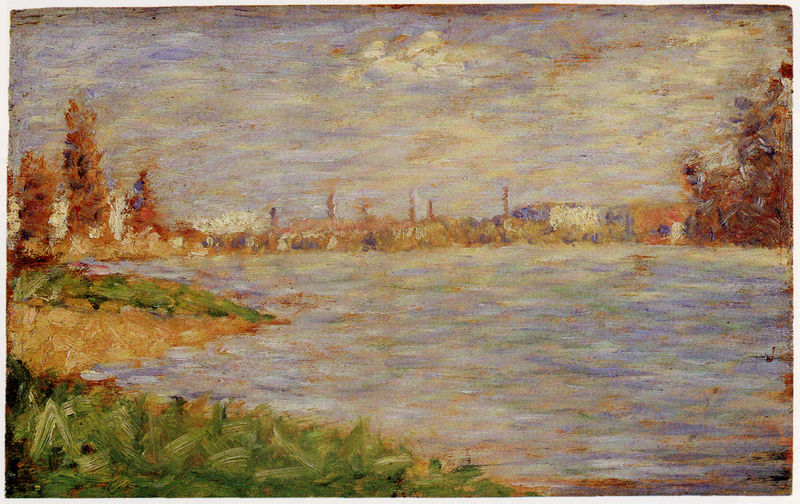
Titel: Les Deux Rives
Künstler: Georges Pierre Seurat
Standort: Glasgow (Standort unbekannt)
Institution: (unbekannt)
Schlagwörter: baum, blau, blätter, himmel, meer, schatten, wasser, weiß, wolken, bäume, fluss, gelb, grob, grün, impressionismus, landschaft, ocker, see, stadt, ufer, abend, braun, bunt, grau, hell, hintergrund, licht, orange, paris, schwarz, dach, gras, haus, rot, wiese, wolke, beige, expressionismus, malerei, architektur, rahmen, öl, ferne, horizont, häuser, natur, spiegelung, busch, gebüsch, gewässer, sonne, land, wald, kamine, schornstein, turm, farbig, strand, umrisse, ansicht, ort, hart, farben, dorf, schornsteine, farbe, nebel, tag, fabrik, industrie, böschung, dick, impressionistisch, monet, still, dünn, striche, halle, unscharf, türme, fichte, tanne, verschwommen, pinselstriche, seurat, fröhlich, weich, graß, windung, waser, bauten, impressionist, fabriken, ductus, baume, mer, mfluss, pikturialismus, wasser gewässer